Field crop: maize
Growth stage: 1
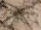
Species: salsola